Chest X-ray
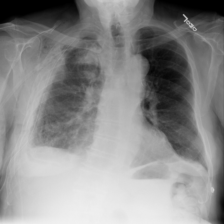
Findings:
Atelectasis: negative
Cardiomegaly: negative
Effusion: positive
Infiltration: positive
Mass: negative
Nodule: negative
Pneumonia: negative
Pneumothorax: negative
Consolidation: negative
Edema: negative
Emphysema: positive
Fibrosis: negative
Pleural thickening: negative
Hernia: negative